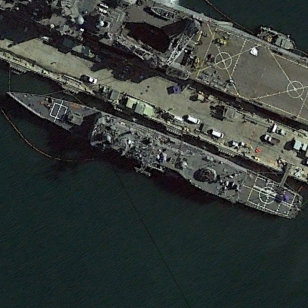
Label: cruiser